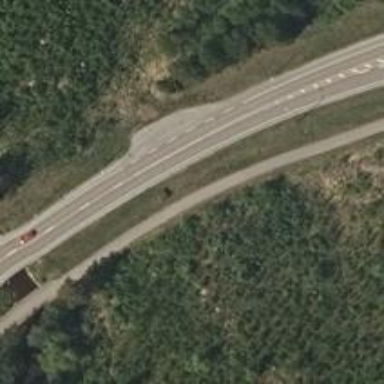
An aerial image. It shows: Asphalt cycleway.